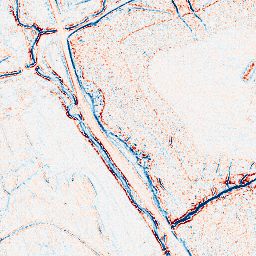
Category: edge_preserving
Decomposition family: bilateral
Decomposition parameters: d: 5
sigma_color: 25
sigma_space: 100
Upsampling method: bilinear
Upsampling parameters: scale: 4
Upsampling scale: 4